Interaction volume radius: 5 \u00c5
Interaction volume height: 40 \u00c5
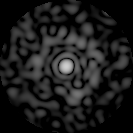
Disorder parameter: 0.8355